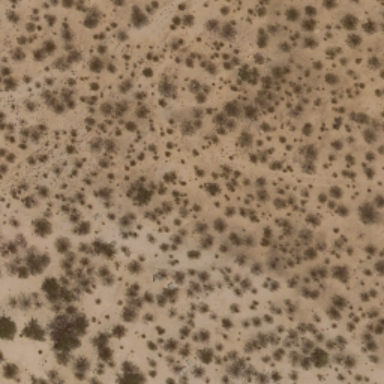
This is a chaparral .